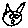
Label: cat